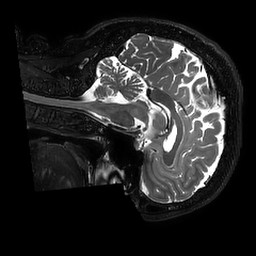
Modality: T2w
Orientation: sagittal
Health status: ill
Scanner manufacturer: philips
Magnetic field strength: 3 T
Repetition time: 2.5 s
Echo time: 0.331 s